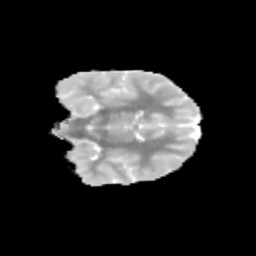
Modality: MD
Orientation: coronal
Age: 11
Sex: female
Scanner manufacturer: siemens
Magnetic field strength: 3 T
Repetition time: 3.8 s
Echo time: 0.07 s